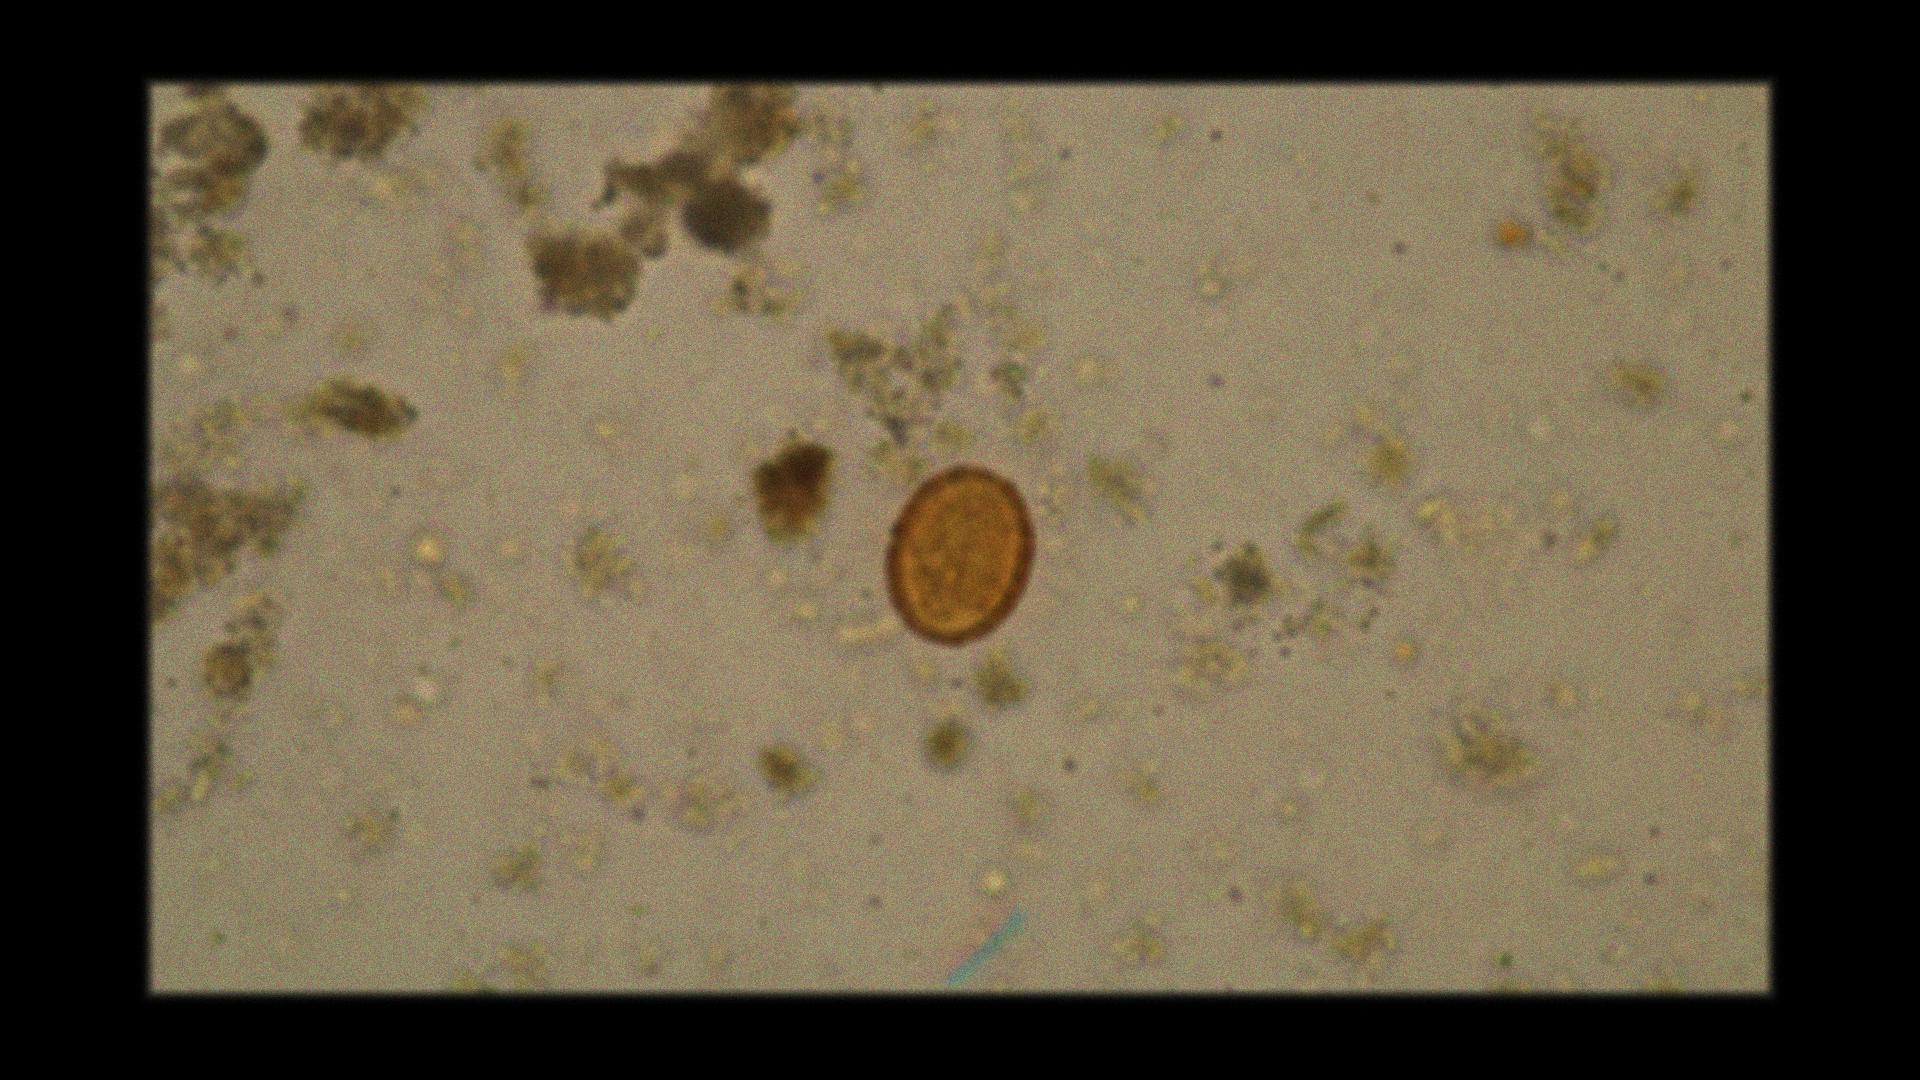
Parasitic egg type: Ascaris lumbricoides